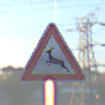
Verkehrszeichen: WildwechselRechts
Umgebung: Outdoor, Nature
Tageszeit: SunriseSunset
Wetter: Clear
Licht: Natural
Jahreszeit: NotSpecified
Kontrast: HighContrast